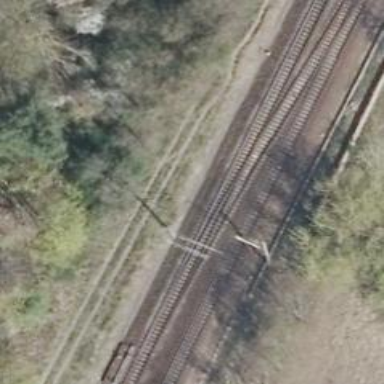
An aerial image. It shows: Railway with electrified contact lines.